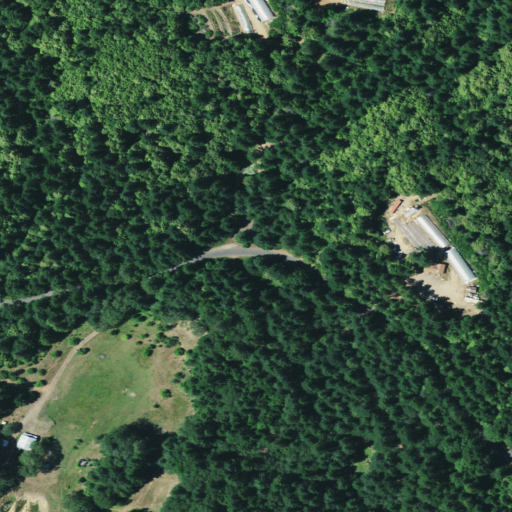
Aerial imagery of mountain in California named Robbers Roost containing grassland, evergreen forest, open development, mixed forest, shrub, and high intensity development